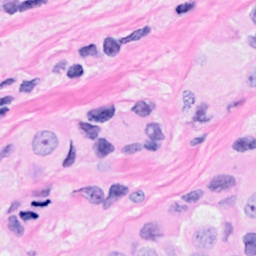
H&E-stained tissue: Breast